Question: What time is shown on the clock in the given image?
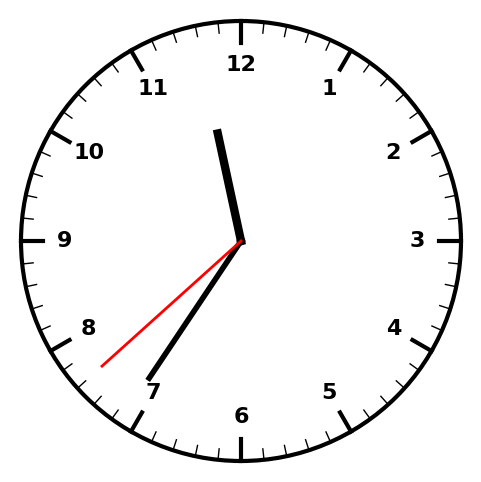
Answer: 11:35:38